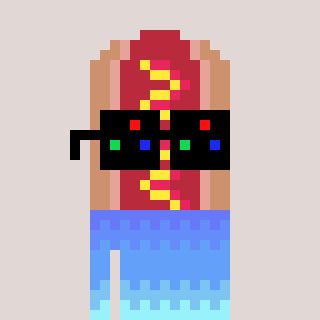
a pixel art character with square black sunglasses, a hotdog-shaped head and a grayscale-colored body on a warm background